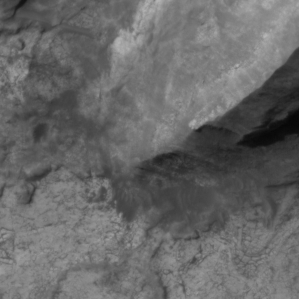
Label: non_frost